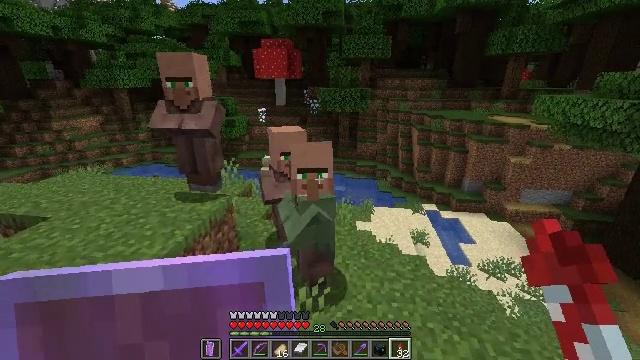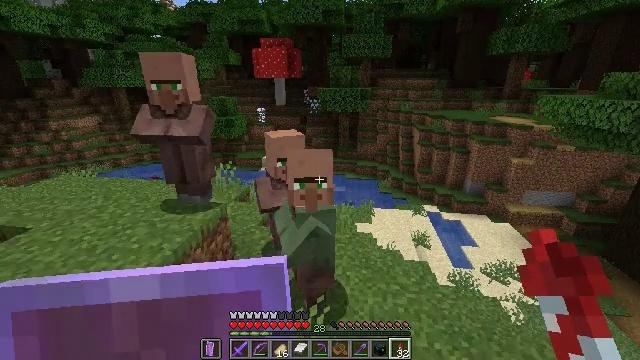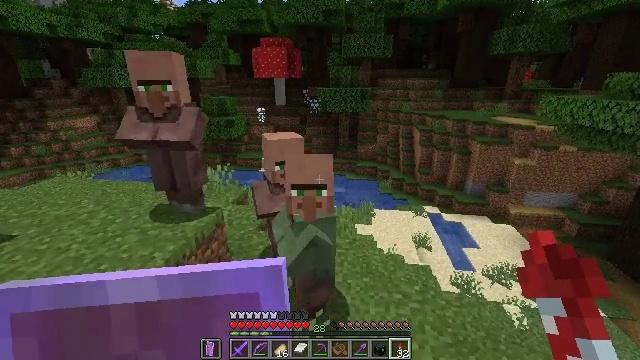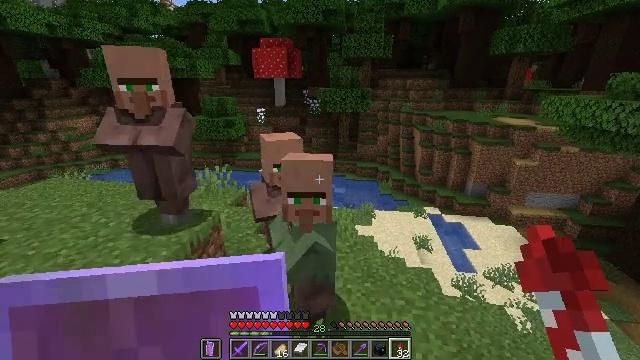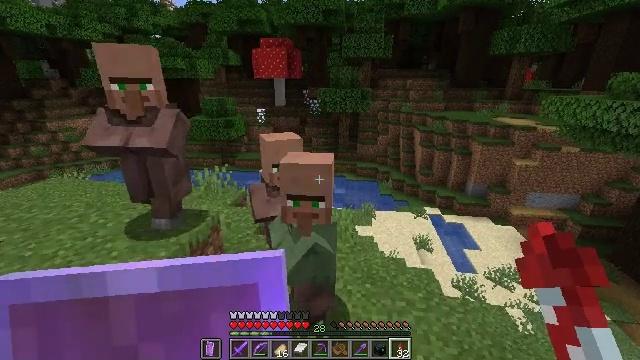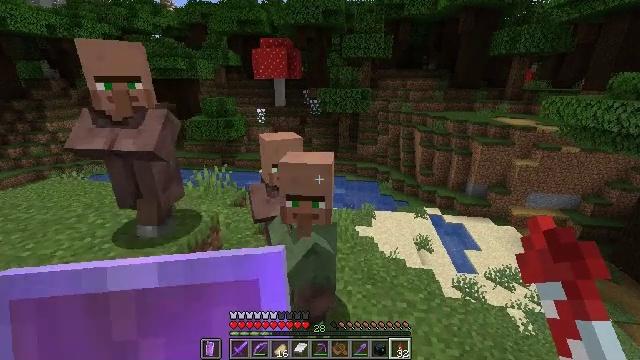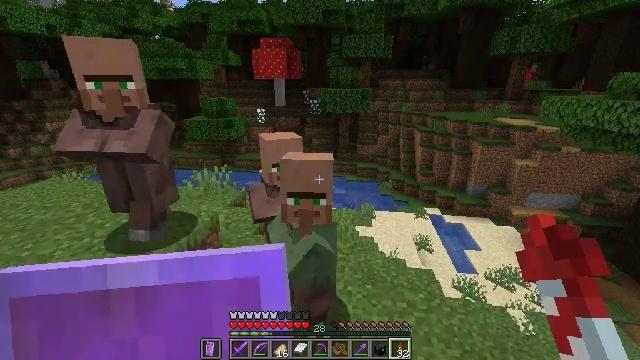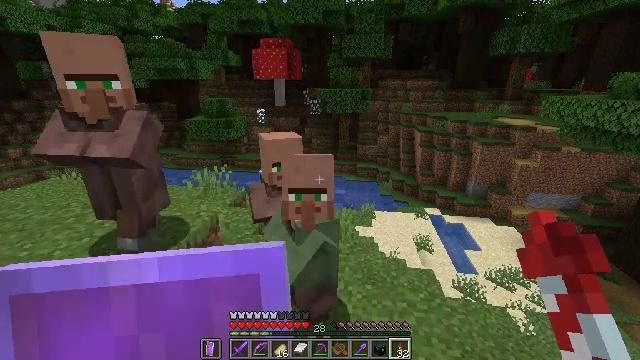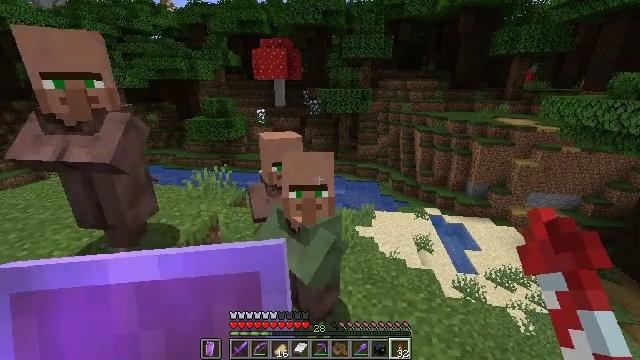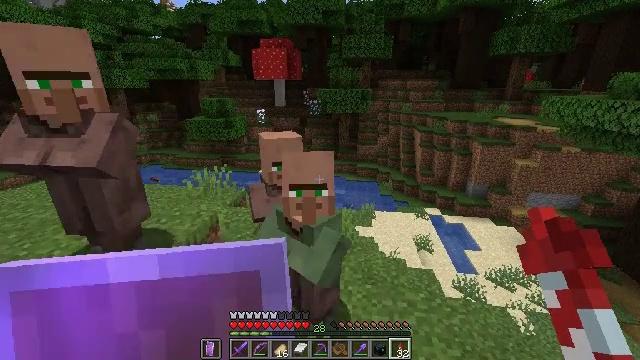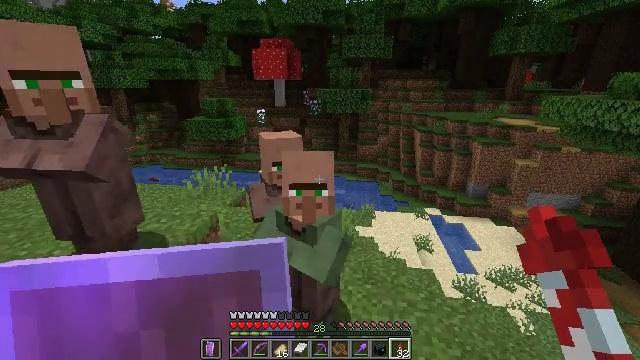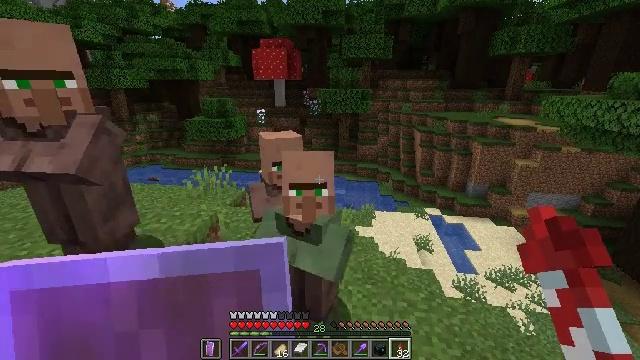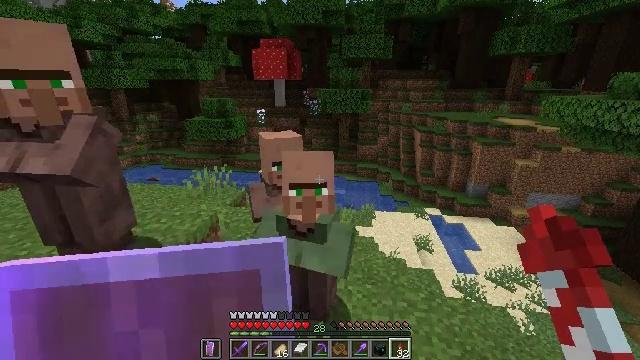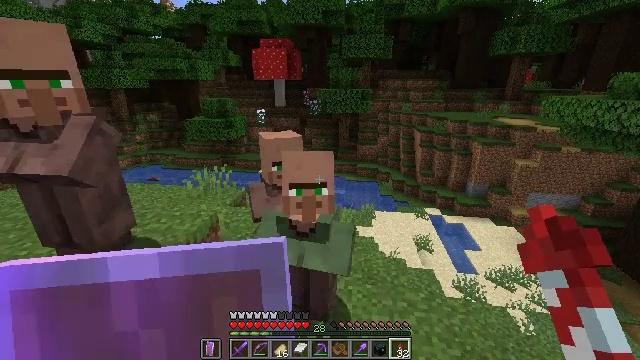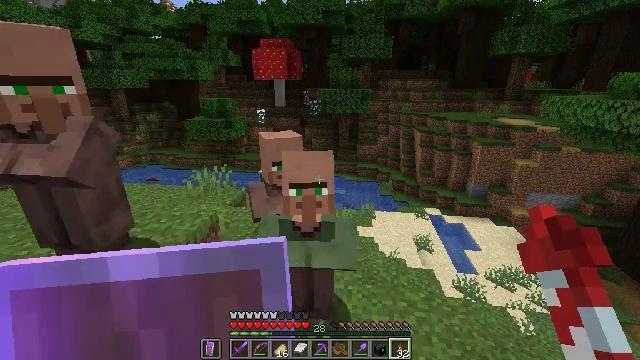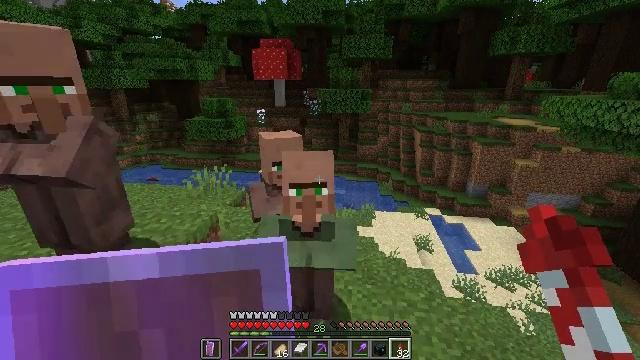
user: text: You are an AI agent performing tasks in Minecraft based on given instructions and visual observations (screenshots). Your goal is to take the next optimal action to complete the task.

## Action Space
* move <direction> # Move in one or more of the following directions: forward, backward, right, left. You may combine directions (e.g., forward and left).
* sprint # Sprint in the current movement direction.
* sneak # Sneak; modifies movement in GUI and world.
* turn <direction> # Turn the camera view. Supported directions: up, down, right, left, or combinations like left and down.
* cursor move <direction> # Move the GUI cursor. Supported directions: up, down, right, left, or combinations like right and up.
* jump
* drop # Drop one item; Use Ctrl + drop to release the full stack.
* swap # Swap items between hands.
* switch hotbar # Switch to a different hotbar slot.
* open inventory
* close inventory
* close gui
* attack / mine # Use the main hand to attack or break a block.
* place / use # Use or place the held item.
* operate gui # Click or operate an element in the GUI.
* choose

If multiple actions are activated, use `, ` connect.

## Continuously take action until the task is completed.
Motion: motion action
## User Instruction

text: Reclaim the grass path segment.
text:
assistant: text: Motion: move forward
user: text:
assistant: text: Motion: no_op
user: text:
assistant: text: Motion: no_op
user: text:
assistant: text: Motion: no_op
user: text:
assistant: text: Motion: no_op
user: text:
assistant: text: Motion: no_op
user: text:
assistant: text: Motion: no_op
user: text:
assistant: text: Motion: no_op
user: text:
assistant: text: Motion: no_op
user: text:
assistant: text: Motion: no_op
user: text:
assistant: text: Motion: no_op
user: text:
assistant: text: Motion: no_op
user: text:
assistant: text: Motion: no_op
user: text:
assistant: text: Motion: no_op
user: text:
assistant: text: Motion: no_op
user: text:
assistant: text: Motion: no_op
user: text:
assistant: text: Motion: no_op
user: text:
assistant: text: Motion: no_op
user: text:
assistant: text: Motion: use / place
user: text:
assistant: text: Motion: use / place
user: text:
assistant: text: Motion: no_op
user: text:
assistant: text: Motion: no_op
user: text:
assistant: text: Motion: no_op
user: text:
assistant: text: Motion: no_op
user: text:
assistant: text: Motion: no_op
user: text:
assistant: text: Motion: no_op
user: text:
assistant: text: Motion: no_op
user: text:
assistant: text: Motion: no_op
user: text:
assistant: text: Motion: no_op
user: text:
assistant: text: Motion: no_op